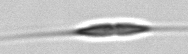
Label: Cylindrotheca